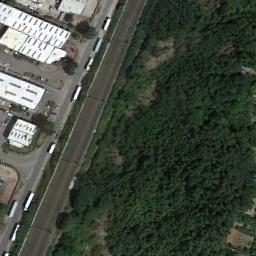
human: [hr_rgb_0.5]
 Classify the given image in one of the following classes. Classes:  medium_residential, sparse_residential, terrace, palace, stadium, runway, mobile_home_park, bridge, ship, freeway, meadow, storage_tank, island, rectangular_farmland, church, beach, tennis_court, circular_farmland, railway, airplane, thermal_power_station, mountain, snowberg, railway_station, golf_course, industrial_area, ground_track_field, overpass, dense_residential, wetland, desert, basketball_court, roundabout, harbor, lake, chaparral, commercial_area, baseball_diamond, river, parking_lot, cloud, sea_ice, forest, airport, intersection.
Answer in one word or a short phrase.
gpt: railway